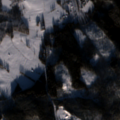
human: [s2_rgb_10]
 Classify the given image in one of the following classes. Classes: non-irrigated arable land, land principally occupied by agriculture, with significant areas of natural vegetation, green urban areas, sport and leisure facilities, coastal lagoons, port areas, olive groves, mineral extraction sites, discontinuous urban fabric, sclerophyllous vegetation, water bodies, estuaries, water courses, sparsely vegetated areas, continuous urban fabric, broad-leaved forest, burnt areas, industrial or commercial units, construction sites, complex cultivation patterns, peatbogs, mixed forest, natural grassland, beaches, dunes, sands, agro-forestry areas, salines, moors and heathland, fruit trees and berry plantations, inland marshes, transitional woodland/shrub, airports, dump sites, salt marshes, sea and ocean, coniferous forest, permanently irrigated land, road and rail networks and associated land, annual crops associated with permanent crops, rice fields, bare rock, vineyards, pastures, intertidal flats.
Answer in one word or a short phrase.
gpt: land principally occupied by agriculture, with significant areas of natural vegetation, coniferous forest, transitional woodland/shrub